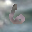
Label: 6